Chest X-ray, PA view. Patient: 55 years old, sex F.
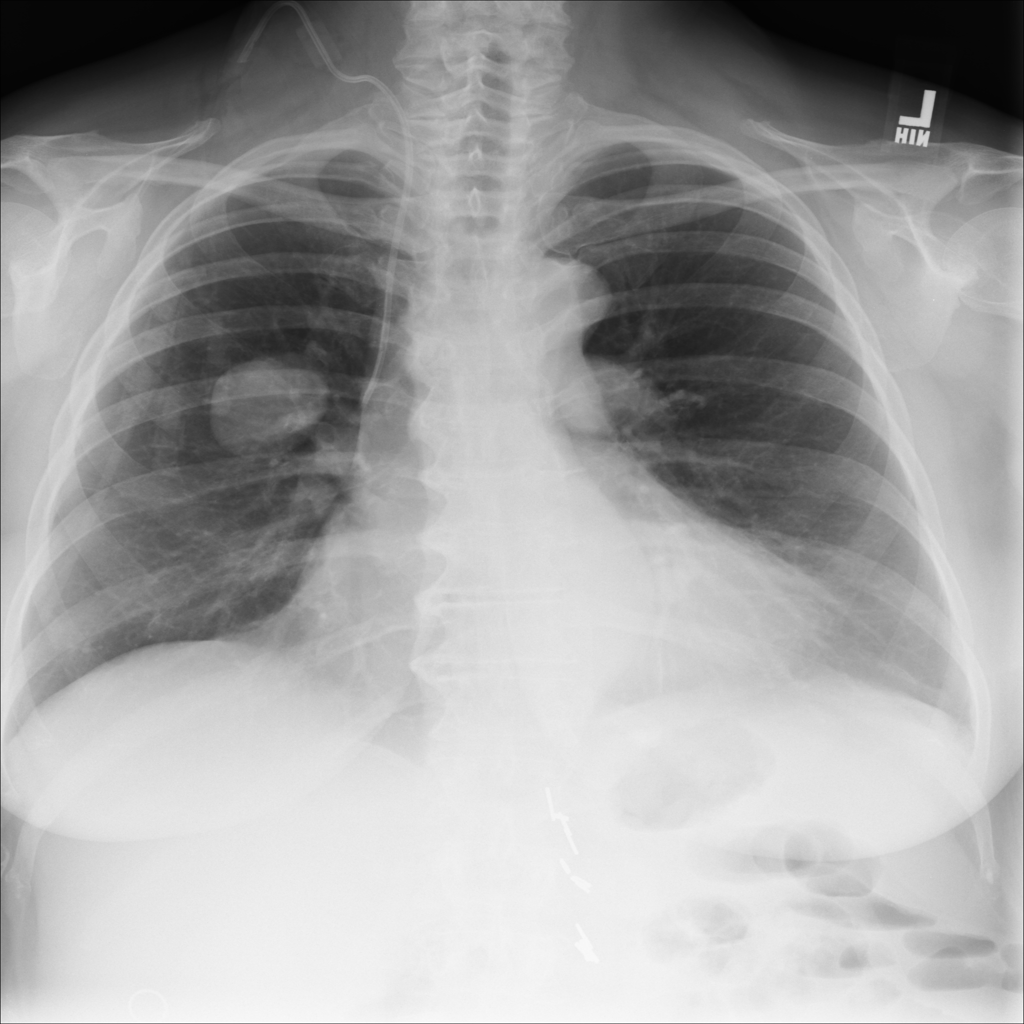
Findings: No Finding